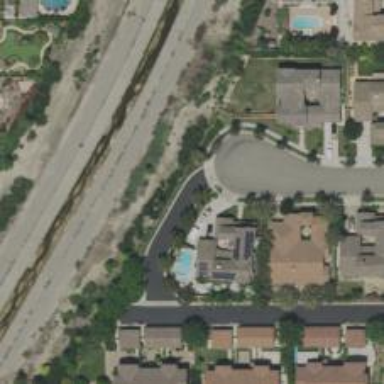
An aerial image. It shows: Alley classified as service road.